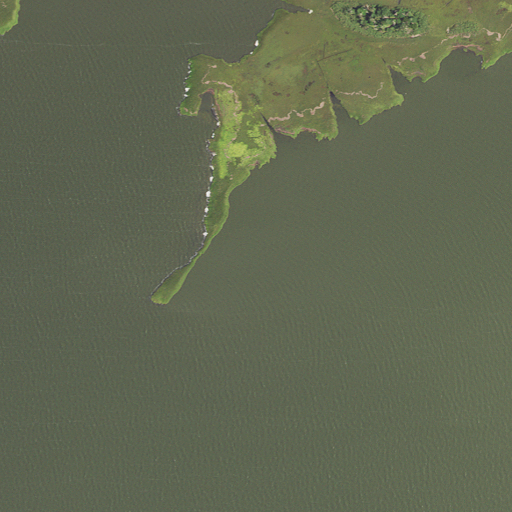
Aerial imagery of cape in Maryland named Knot Point containing open water, herbaceous wetlands, and woody wetlands